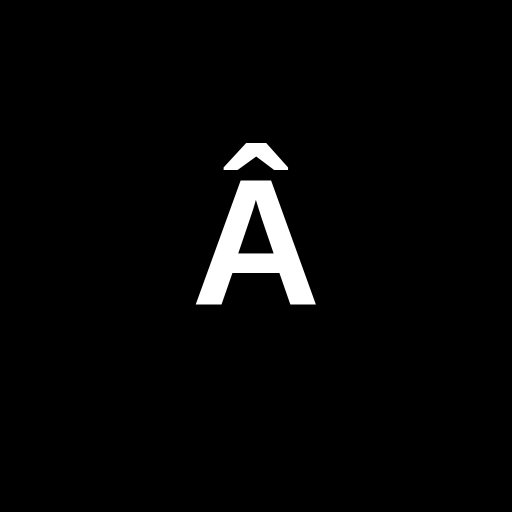
Character: Â
Unicode: U+00C2 (LATIN CAPITAL LETTER A WITH CIRCUMFLEX)